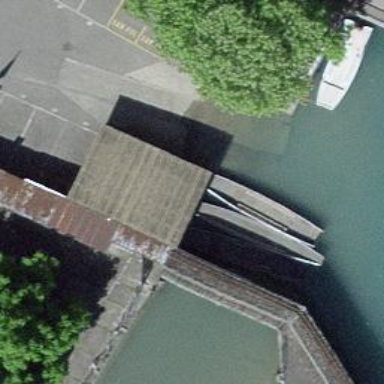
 providing egress for whitewater activities."